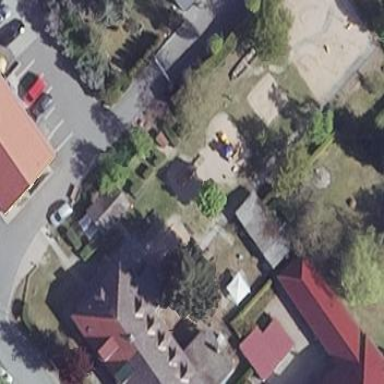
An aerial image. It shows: Kindergarten.